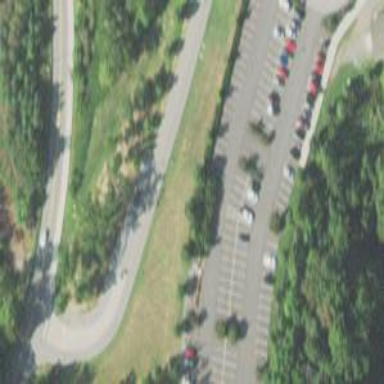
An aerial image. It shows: Parking area with asphalt surface.